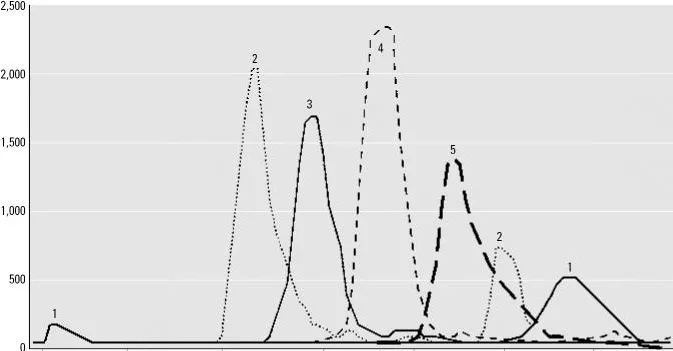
Clinical course for each case shown by AST level. Seven episodes of acute hepatic injury occurred in five workers from the plant. Case 1's first episode occurred in May 2001, but the episode was limited only to laboratory findings. Most of the clinical episodes of acute hepatic injury occurred between July and September 2001. The second episodes of cases 1 and 2 developed after they returned to work.
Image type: chart (chart)